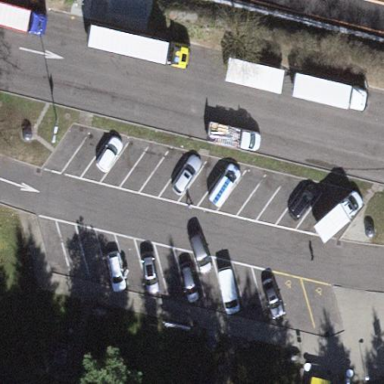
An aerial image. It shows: Parking available on the street side.